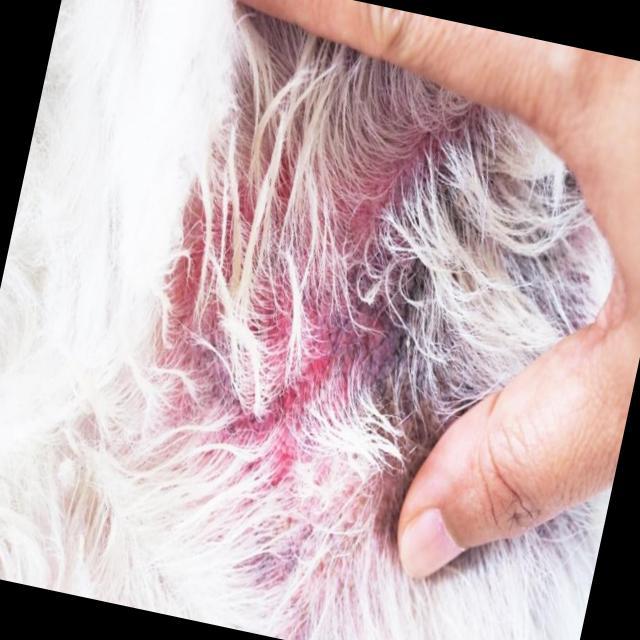
Canine ringworm (Dermatophytosis) — fungal infection caused by Microsporum or Trichophyton. Presents with circular alopecia, scaling, crusting, and broken hairs.